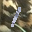
Label: 1